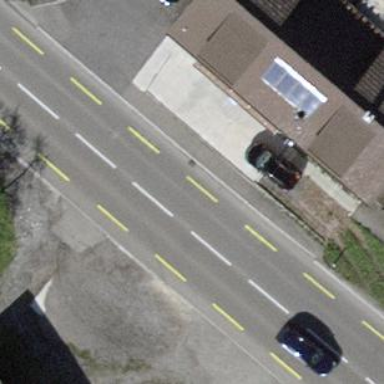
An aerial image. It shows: Primary highway with asphalt surface. There is soft lane for cyclists.